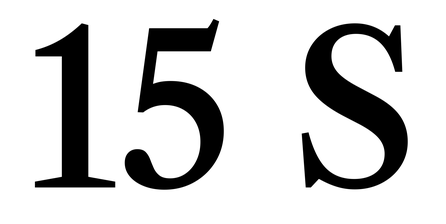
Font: LibreCaslonText_Medium